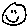
Label: smiley face